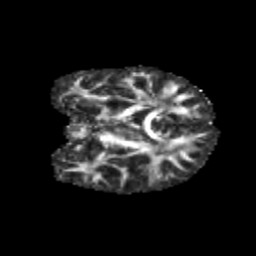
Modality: FA
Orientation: coronal
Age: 10
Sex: male
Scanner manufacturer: siemens
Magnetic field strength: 3 T
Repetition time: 3.8 s
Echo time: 0.07 s